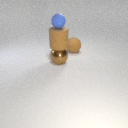
small blue rubber sphere above large brown metal sphere